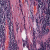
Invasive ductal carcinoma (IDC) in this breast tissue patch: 0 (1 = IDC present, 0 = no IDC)